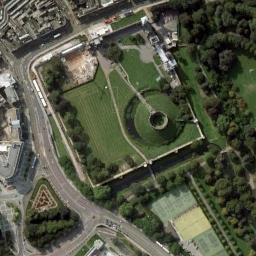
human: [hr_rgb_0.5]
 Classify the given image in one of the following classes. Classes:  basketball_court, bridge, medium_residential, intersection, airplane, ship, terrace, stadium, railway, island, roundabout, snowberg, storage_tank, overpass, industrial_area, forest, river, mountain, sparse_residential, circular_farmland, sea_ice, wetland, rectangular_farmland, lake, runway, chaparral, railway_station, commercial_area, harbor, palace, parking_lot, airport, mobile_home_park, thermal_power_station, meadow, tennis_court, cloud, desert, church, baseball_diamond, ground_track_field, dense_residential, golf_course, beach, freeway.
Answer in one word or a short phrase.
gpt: palace